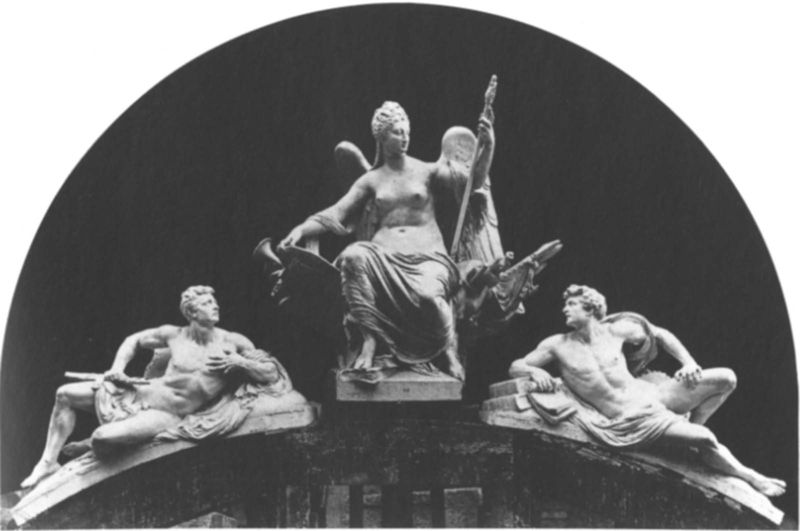
Titel: Bekrönung des Pavillon de Flore, Fassade zum Jardin des Tuileries
Künstler: Pierre-Jules Cavelier
Institution: Paris, Musée du Louvre
Schlagwörter: akt, flügel, hand, nackt, sitzen, ausschnitt, brust, frau, marmor, männer, stuhl, blicke, faru, stein, horn, engel, skulptur, brüste, bücher, liegen, sitz, bogen, stab, fahne, figuren, thron, detail, muskeln, sitzt, bildhauerei, nackte, foto, schwarzweiß, schwert, allegorie, göttin, skulpturen, plastiken, speer, zepter, en, statuenn